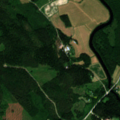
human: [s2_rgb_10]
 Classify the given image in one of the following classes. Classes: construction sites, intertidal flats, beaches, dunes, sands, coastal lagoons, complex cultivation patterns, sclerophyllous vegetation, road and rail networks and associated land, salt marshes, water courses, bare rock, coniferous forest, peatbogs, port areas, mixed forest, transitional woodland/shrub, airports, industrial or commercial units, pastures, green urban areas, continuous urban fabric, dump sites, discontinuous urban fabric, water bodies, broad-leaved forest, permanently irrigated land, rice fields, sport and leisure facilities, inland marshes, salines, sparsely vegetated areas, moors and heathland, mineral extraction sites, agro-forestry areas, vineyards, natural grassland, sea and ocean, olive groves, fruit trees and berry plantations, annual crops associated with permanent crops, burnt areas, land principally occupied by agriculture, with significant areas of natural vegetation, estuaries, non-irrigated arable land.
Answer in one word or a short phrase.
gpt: non-irrigated arable land, coniferous forest, mixed forest, transitional woodland/shrub